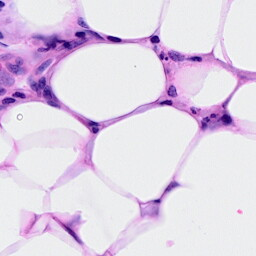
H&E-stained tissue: Breast